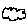
Label: cloud